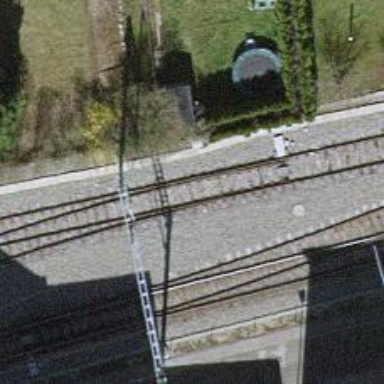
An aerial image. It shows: Railway switch.